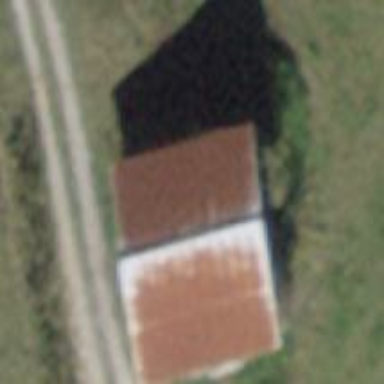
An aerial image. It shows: Rural barn.